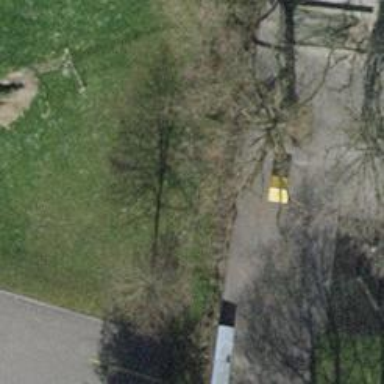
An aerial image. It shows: Urban tree adds touch of nature to the surroundings.